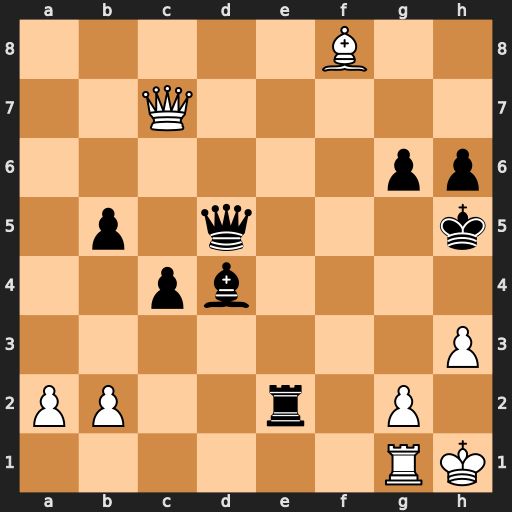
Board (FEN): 5B2/2Q5/6pp/1p1q3k/2pb4/7P/PP2r1P1/6RK
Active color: w
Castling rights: -
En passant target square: -
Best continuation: Qf4 g5 Qg4+ Kg6 Qxe2